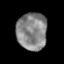
Tissue: prostate
Cell type: T cells
Senescence score: 0.2895
Nuclear area (px): 1101
Mean DAPI intensity: 134.603